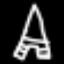
Label: The Eiffel Tower